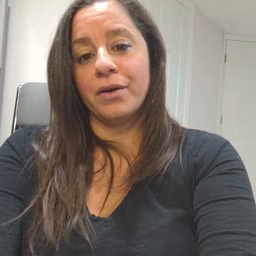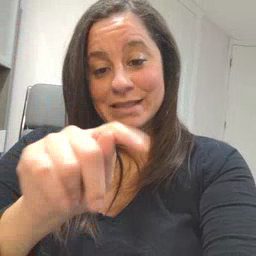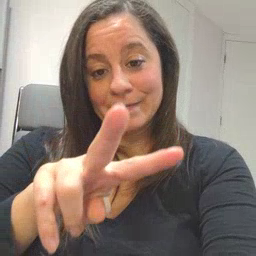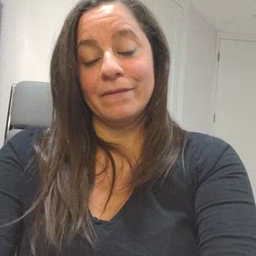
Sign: TV